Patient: sex F, age 27
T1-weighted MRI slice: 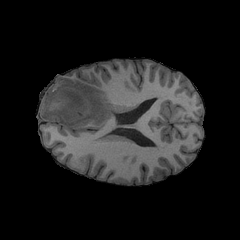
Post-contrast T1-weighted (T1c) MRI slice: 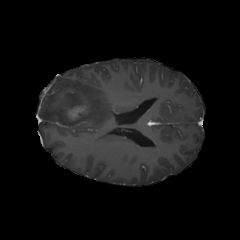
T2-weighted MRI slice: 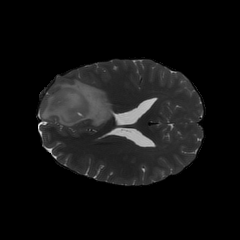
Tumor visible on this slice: yes
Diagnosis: Astrocytoma, IDH-mutant
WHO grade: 4